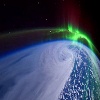
Label: cloud